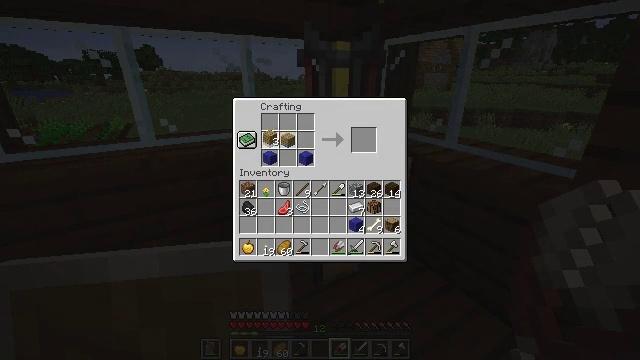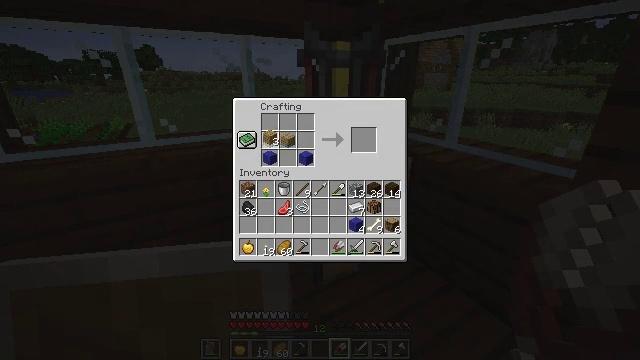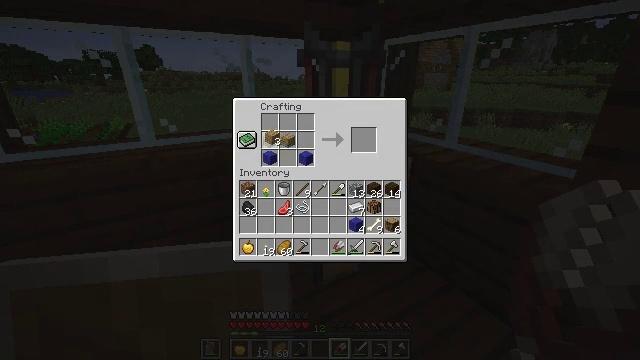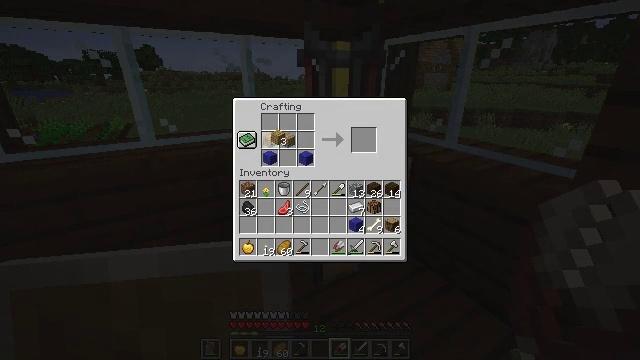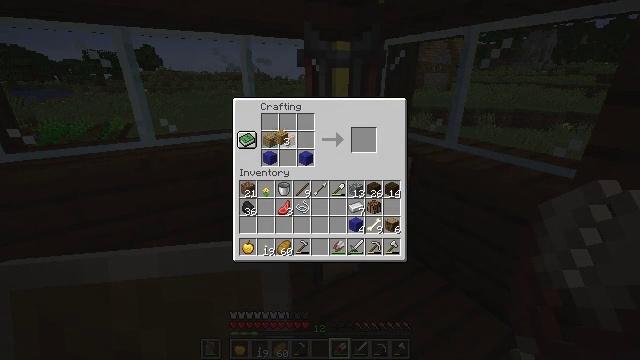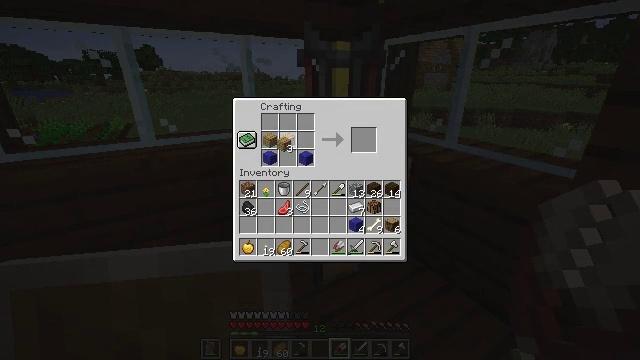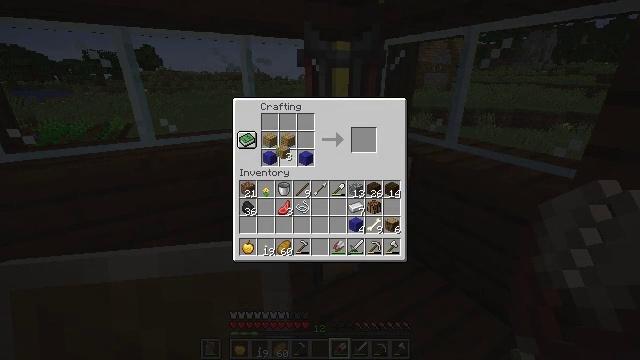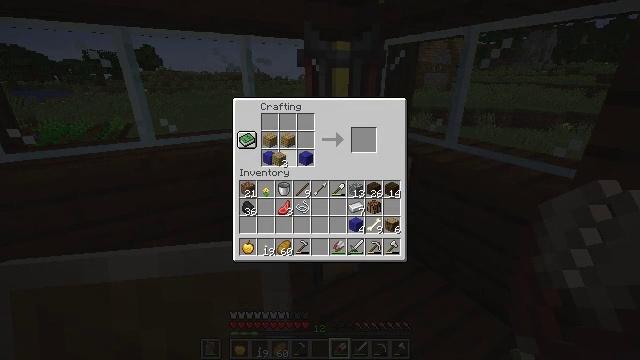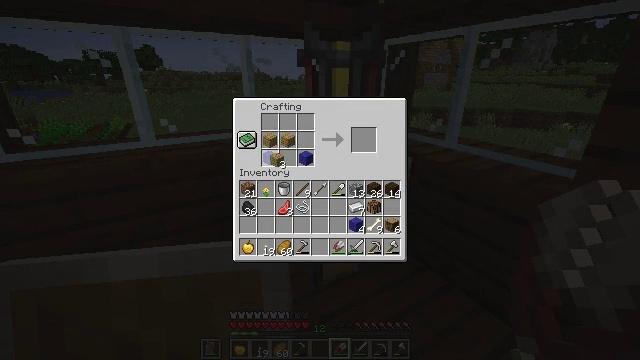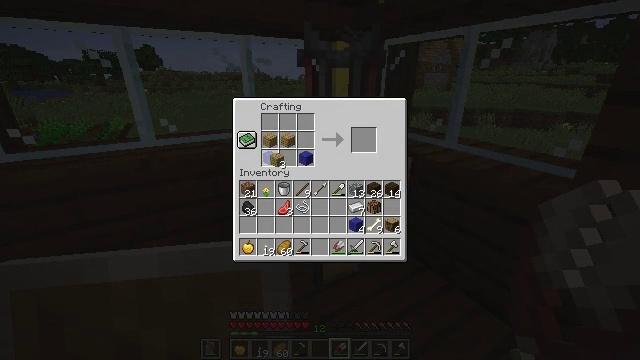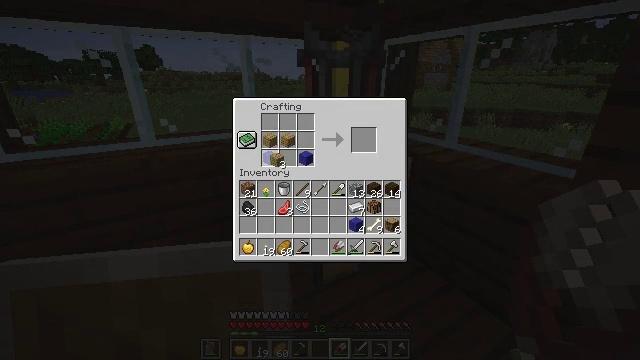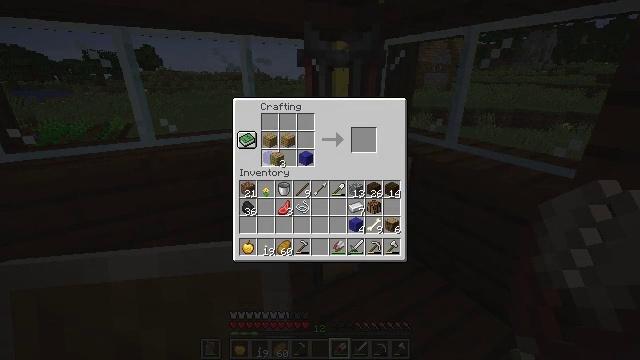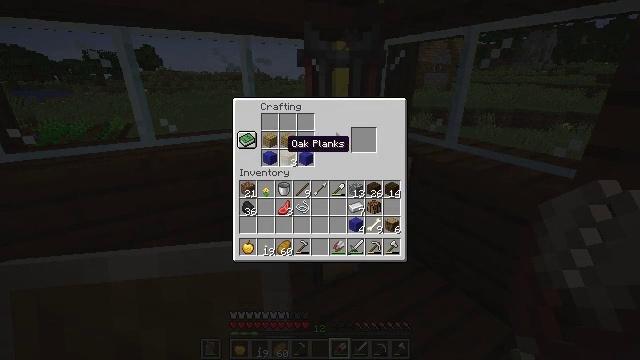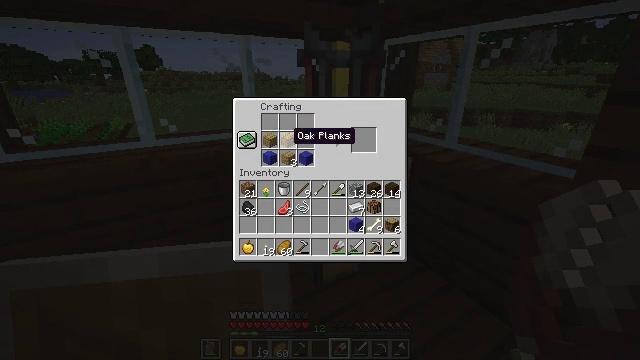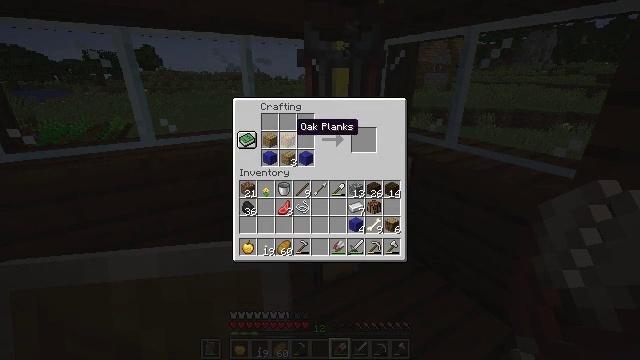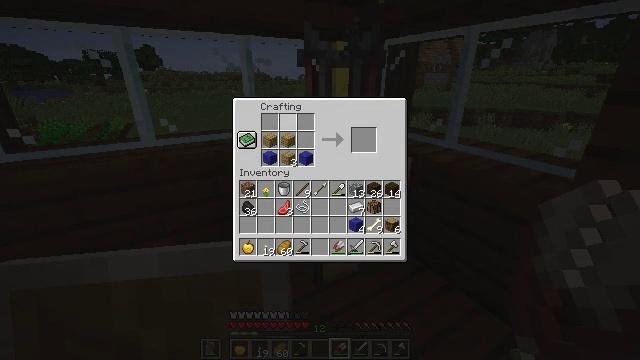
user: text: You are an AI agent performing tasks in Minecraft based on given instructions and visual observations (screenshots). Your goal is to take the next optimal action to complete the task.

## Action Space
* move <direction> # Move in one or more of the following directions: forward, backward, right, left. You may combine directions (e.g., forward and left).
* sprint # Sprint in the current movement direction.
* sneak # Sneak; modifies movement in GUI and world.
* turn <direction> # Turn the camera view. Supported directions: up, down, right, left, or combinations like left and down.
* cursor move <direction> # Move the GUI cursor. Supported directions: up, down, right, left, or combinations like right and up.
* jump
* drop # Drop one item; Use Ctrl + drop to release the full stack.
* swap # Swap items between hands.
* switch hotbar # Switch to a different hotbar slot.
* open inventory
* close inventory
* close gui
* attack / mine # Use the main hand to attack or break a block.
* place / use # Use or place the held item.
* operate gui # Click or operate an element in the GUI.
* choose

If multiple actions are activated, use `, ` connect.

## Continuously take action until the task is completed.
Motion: motion action
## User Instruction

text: Make a blue bed using wool and planks.
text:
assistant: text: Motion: no_op
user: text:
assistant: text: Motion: no_op
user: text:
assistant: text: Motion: no_op
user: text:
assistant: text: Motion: no_op
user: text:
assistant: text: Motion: cursor move down
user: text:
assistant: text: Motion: cursor move down
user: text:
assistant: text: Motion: cursor move down
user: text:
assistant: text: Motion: no_op
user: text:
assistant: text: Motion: operate gui
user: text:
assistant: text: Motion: operate gui
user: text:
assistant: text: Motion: operate gui
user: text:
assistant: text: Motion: no_op
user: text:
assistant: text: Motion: cursor move up
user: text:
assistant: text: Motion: cursor move up
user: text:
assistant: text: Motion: no_op
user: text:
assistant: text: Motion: no_op
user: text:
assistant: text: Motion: no_op
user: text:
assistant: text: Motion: no_op
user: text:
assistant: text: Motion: no_op
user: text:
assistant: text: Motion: operate gui
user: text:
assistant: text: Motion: operate gui
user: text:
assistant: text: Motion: no_op
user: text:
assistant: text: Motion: cursor move down
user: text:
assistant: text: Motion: cursor move down
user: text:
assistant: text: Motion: no_op
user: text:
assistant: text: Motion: operate gui
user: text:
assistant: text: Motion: operate gui
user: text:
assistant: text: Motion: cursor move right and up, operate gui
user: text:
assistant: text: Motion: cursor move up
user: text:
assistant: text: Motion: no_op